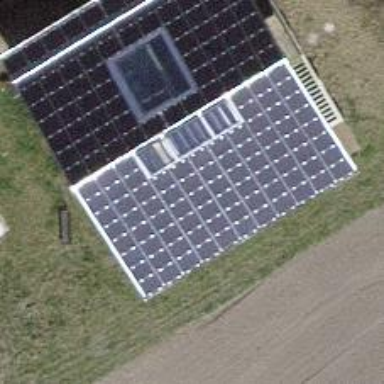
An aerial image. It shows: Solar photovoltaic panel generator.